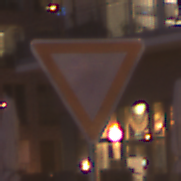
Verkehrszeichen: VorfahrtGewaehren
Umgebung: Outdoor, Urban
Tageszeit: Night
Wetter: PartlyCloudy
Licht: Artificial
Jahreszeit: NotSpecified
Kontrast: HighContrast